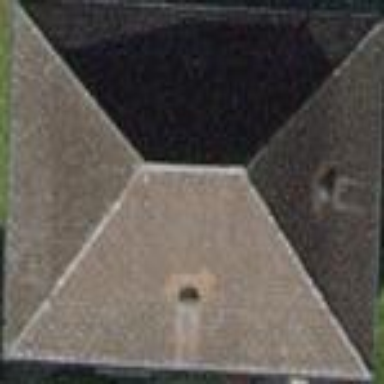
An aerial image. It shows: Building with hipped roof.